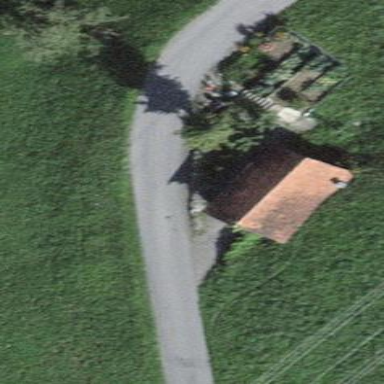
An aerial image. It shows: Barn.